Question: I am trying to redirect to a view and keep getting the error posted in the question title.
During breakpoint testing the code passing though the first bit of code iv lay down below setting the message and setting the exception. after continuing after the return redirect the very next page displayed is as follows.

Adding break points to the ErrorController and error model i found that the code never gets there.
The view i'm trying to post to is an error page. Here is so code to help you see the problem.
The RedirectToAction:
'''
string message;
message = "An error has occured during the communication to lightstone, this is likely a timeout issue and could be the result of a bad connection. Please go back and try again.";
return RedirectToAction("Error", "Error", new { ex = ex.ToString(), message = message});
'''
The action in my ErrorController:
'''
public ActionResult Error(string ex, string message)
{
ViewBag.Message = "Error";
return View(new ErrorModel(ex, message));
}
'''
My Error model:
'''
namespace MvcResComm.Models
{
public class ErrorModel
{
public string ex { get; set; }
public string message { get; set; }
public ErrorModel(string ex, string message)
{
this.ex = ex;
this.message = message;
}
}
}
'''
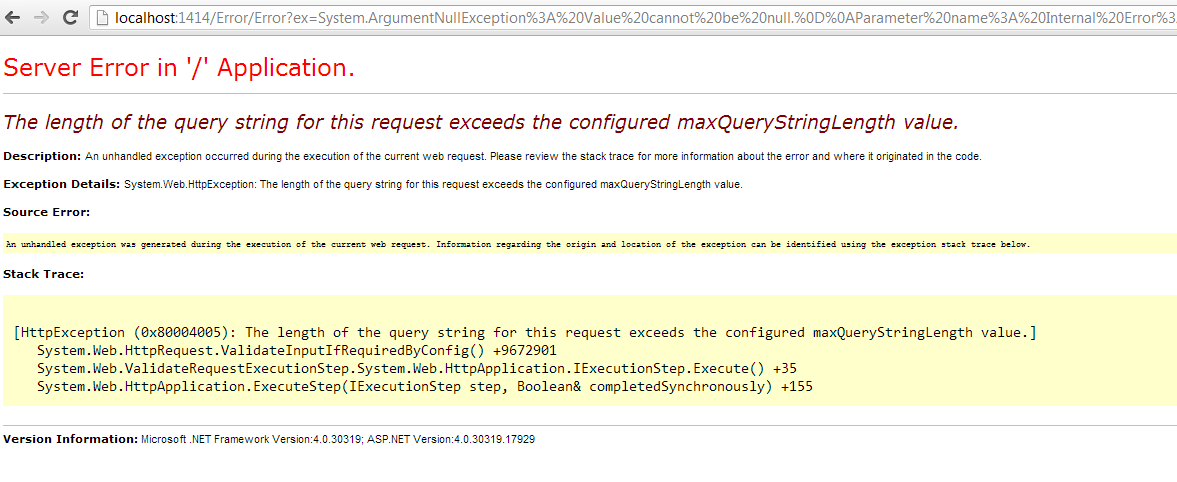
Answer: Why don't you use 'TempData', it's meant to do stuff like this. So for example:
'''
TempData["ErrorMessage"] = "An error has occured during the communication to lightstone, this is likely a timeout issue and could be the result of a bad connection. Please go back and try again.";
'''
Check this <URL>.
Pass your exception message like this:
'''
TempData["Error"] = ex.Message();
TempData["ErrorMessage"] = "An error has occured during the communication to lightstone, this is likely a timeout issue and could be the result of a bad connection. Please go back and try again.";
return RedirectToAction("Error", "Error");
'''
Then just access it from your 'ErrorController', something like:
'''
public ActionResult Error(string ex, string message)
{
var error = (string)TempData["Error"];
// do other magic ...
}
'''